Question: I have a tick based pricing table. Two of the ticks are not in vertical alignment with the other ticks.
For your convinence I've taken a print screen and highlited them:

The page itself is found <URL>.
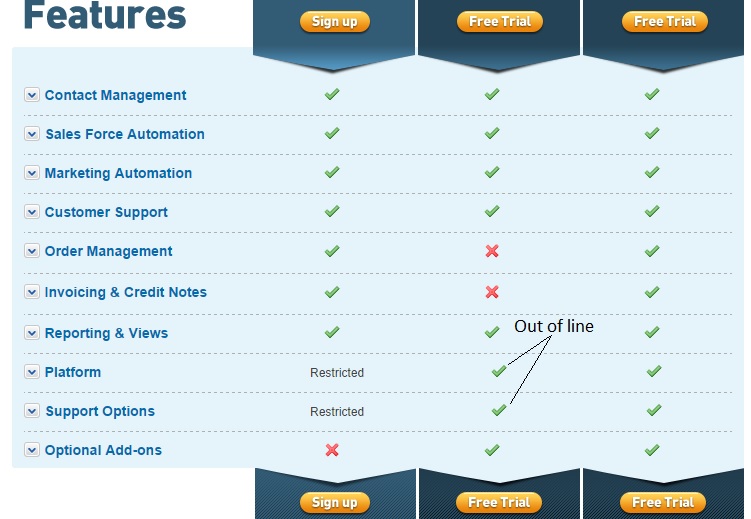
Answer: You could do this to avoid changing the style sheets. Although please do keep in mind that stylesheets are a better method to achieve this.
'<td style="text-align: center !important; width: 145px !important;">'